Question: How can translate Search opetarion in JQGrid search box in Search box For example, instead of equal use = simbole.

thanks all
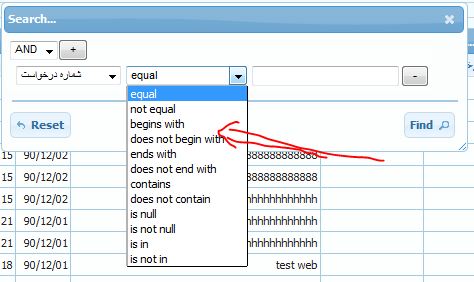
Answer: <URL>. Looks like you are using Arabic. Simply replace:
'''
<script src="js/lib/grid.locale-en.js"></script>
'''
with Arabic language:
'''
<script src="js/lib/grid.locale-ar.js"></script>
'''
The latter file is part of the jqGrid distribution and contains all you need:
'grid.locale-en.js':
'''
$.jgrid = {
search : {
odata : ['equal', 'not equal', 'less', 'less or equal','greater','greater or equal', 'begins with','does not begin with','is in','is not in','ends with','does not end with','contains','does not contain'],
'''
'grid.locale-ar.js':
'''
$.jgrid = {
search : {
odata : ['yswy', 'ykhtlf', ''ql', ''ql 'w yswy',''kbr',''kbr 'w yswy', 'ybd' b','l ybd' b','est dans',"n'est pas dans",'ynth b','l ynth b','yHtwy','l yHtwy'],
'''